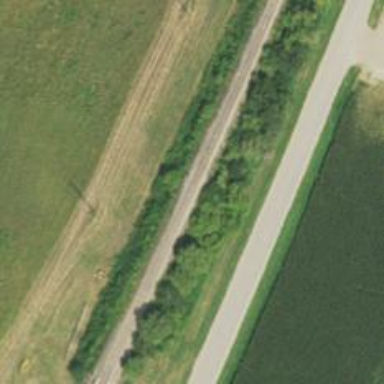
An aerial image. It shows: Railway track.